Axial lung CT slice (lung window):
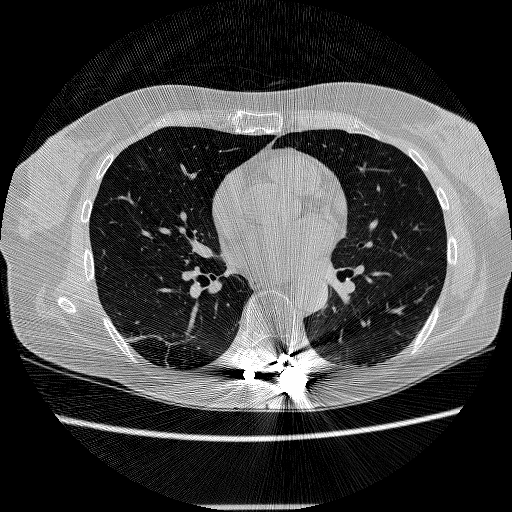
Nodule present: no